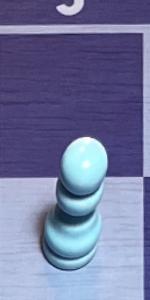
Label: Pawn_White